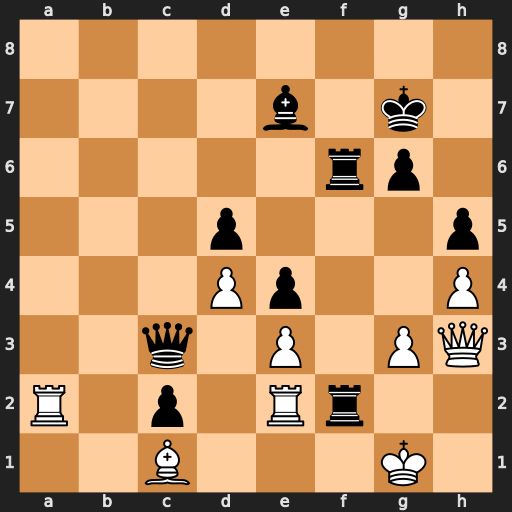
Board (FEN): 8/4b1k1/5rp1/3p3p/3Pp2P/2q1P1PQ/R1p1Rr2/2B3K1
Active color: w
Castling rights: -
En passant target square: -
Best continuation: Rxf2 Rxf2 Kxf2